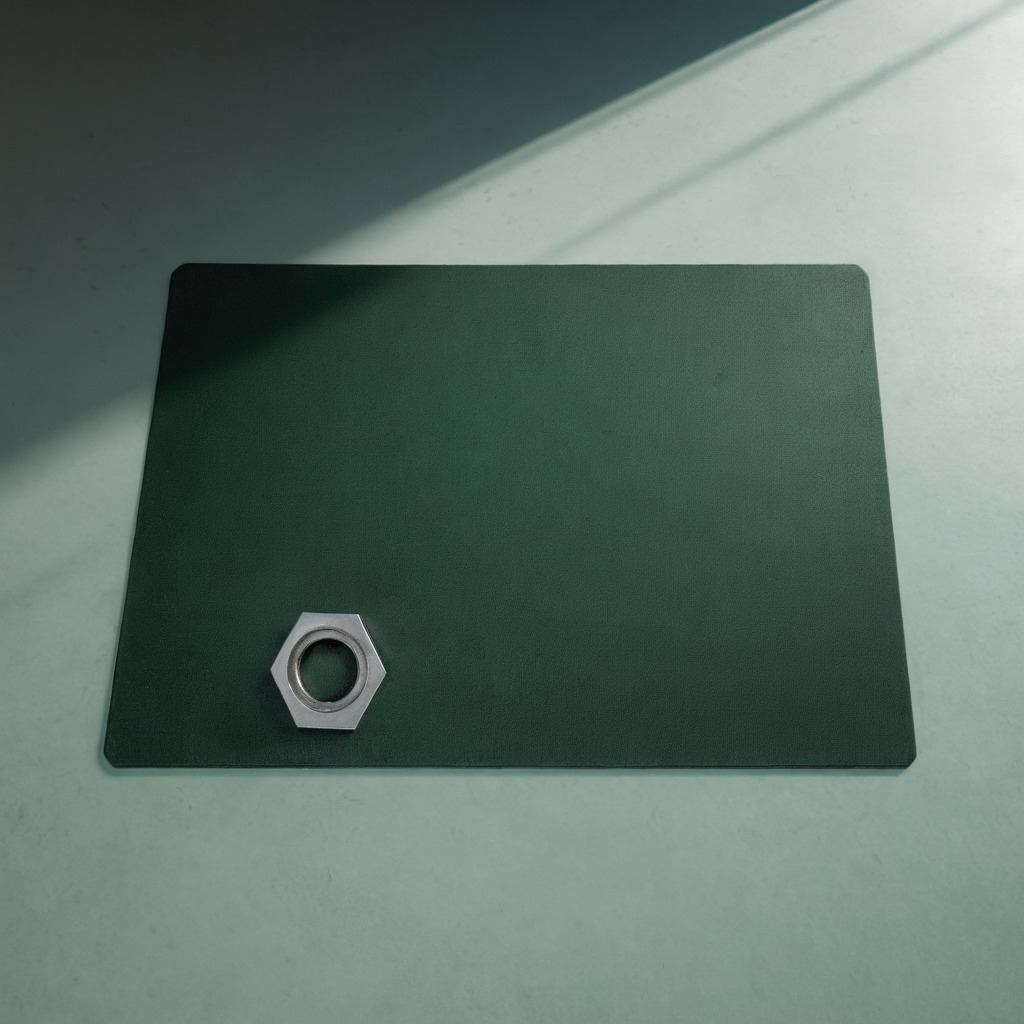
A metal nut lies on the clean granite tabletop.